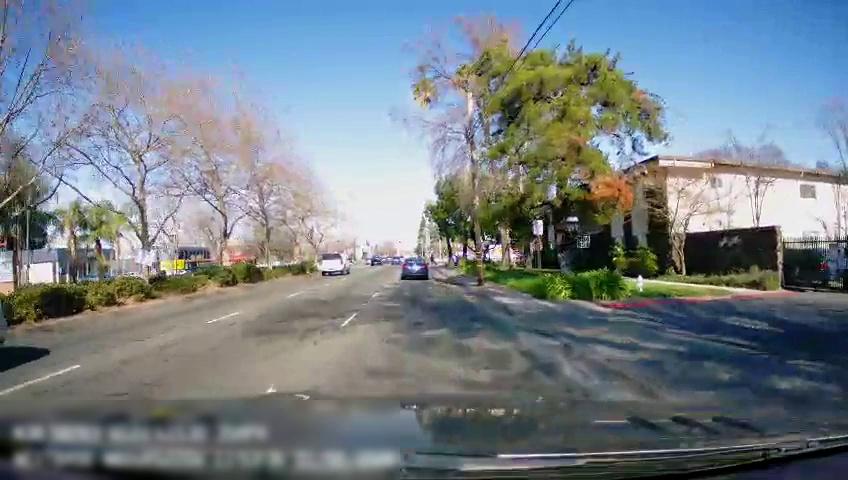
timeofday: Day
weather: Sunny
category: Drivable Space
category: Vehicles | Truck
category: Vehicles | Car
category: Vehicles | Car
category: Lanes | Alternate Lane
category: Lanes | Current Lane